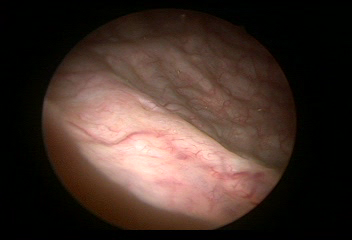
Modality: WLC
Class: Anatomical landmarks
Subclass: UreteralOrifice
Bladder cancer association: No
Annotated structures: Right ureteral orifice